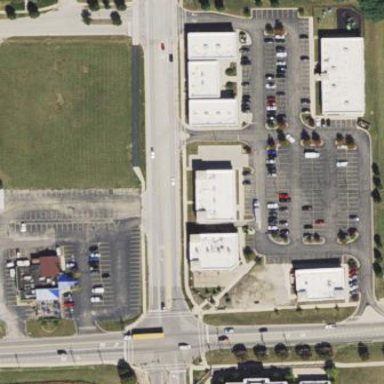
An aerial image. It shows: Retail area.